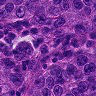
Metastatic tissue present: yes